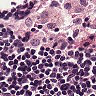
Metastatic tissue present: no